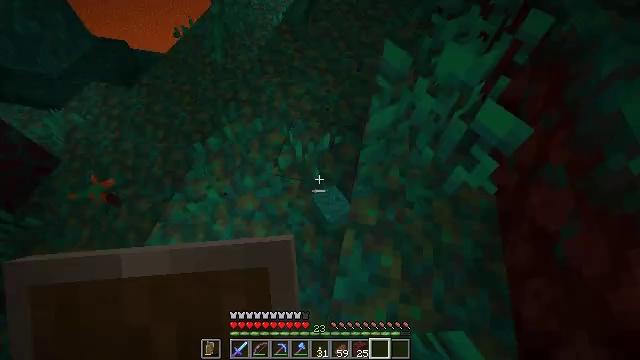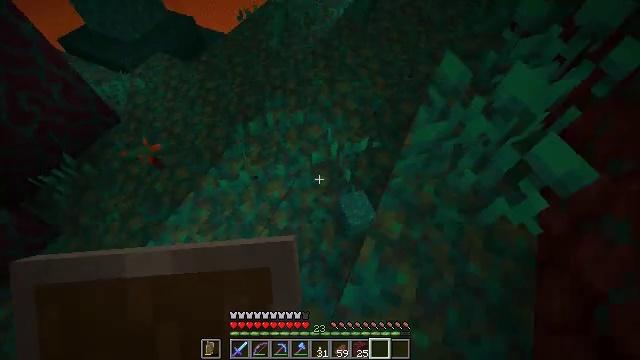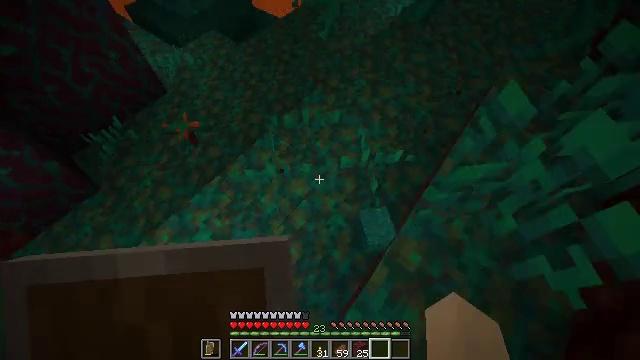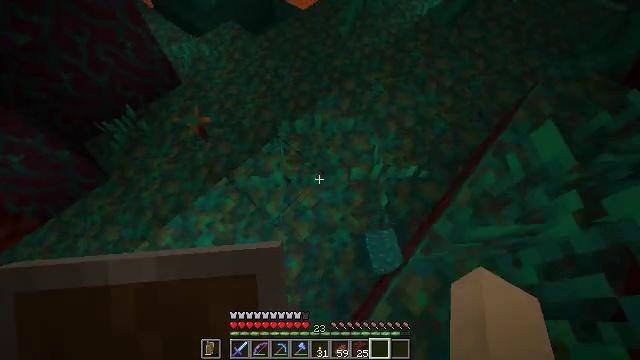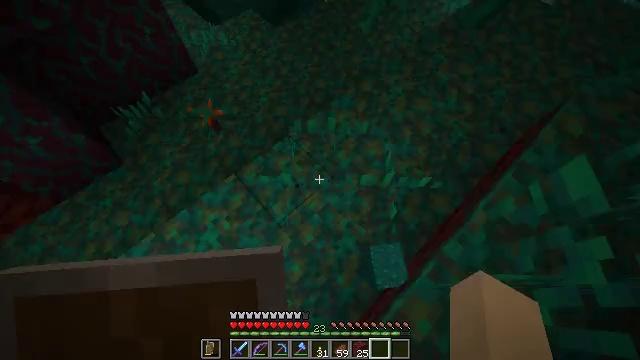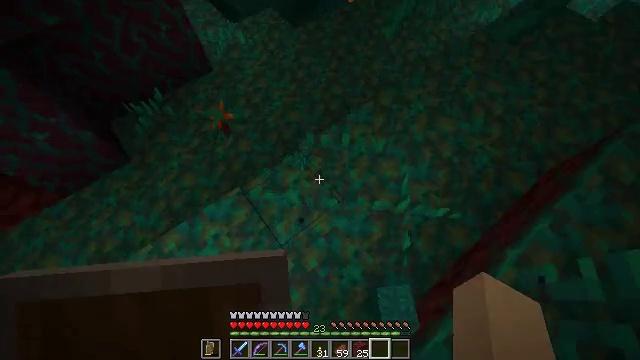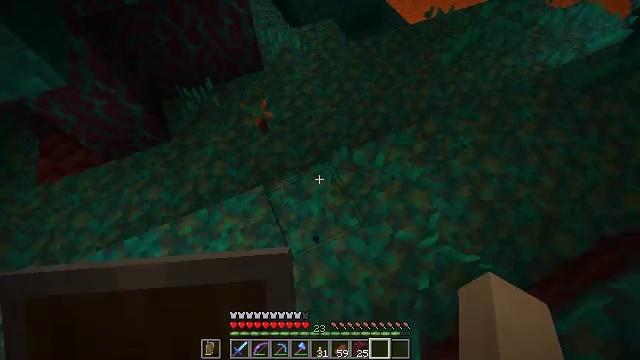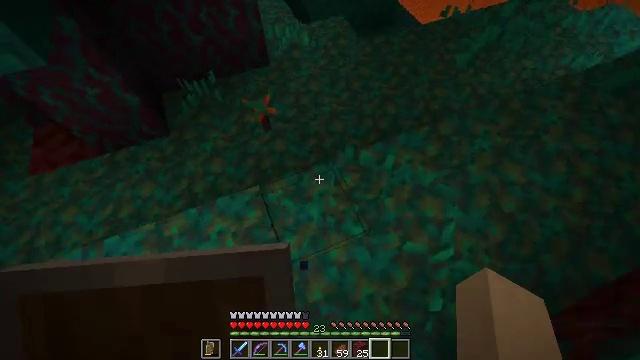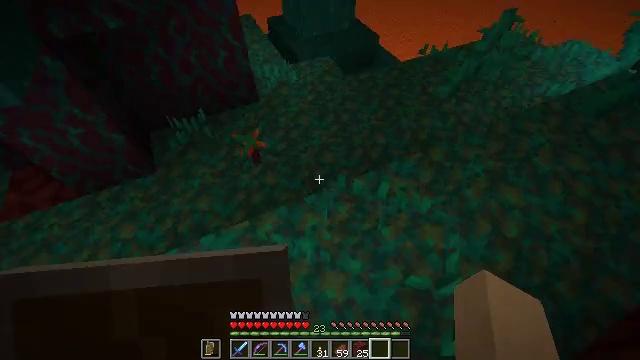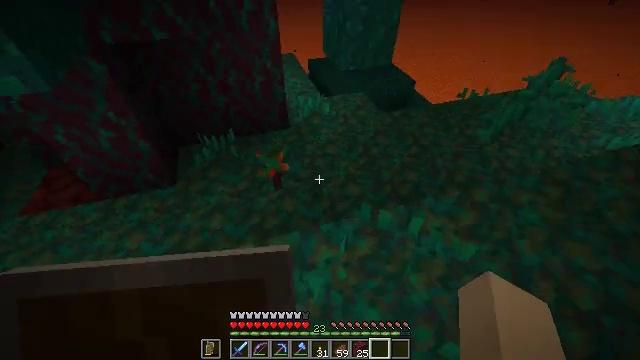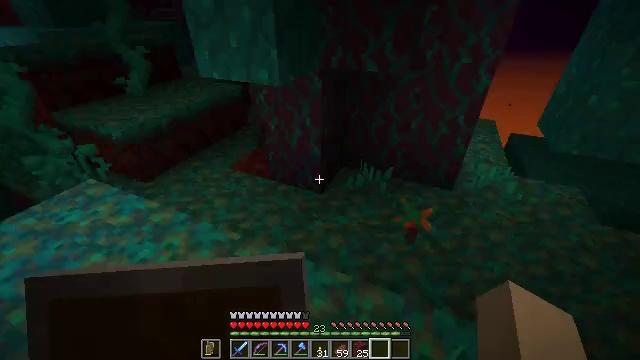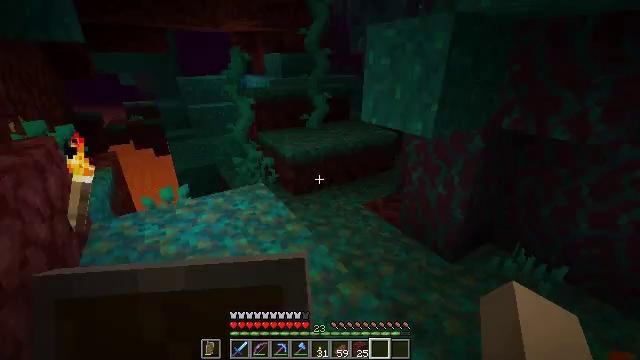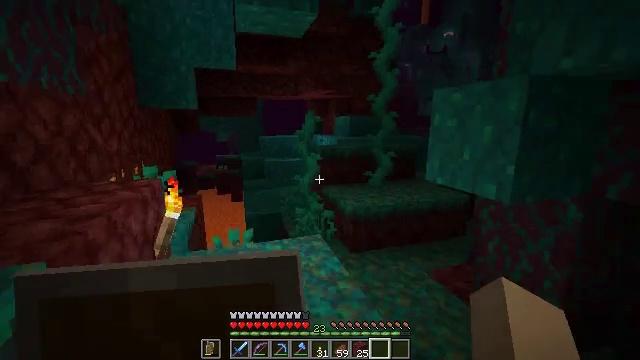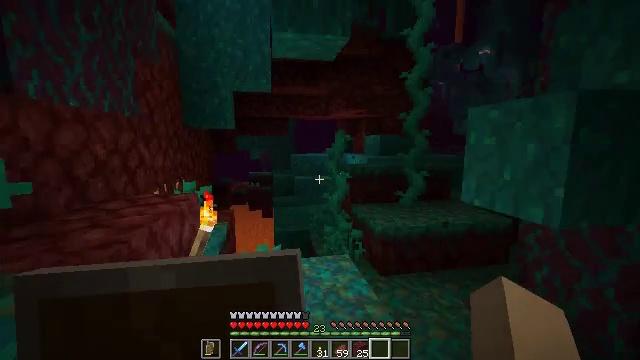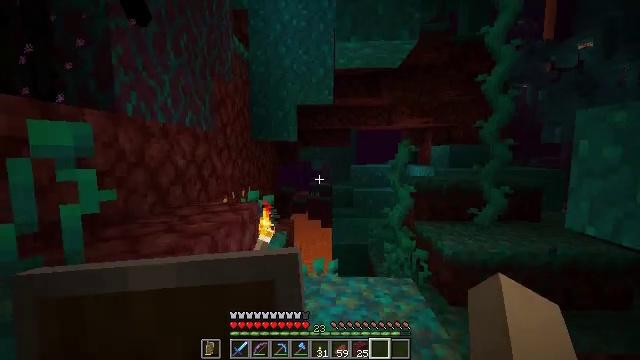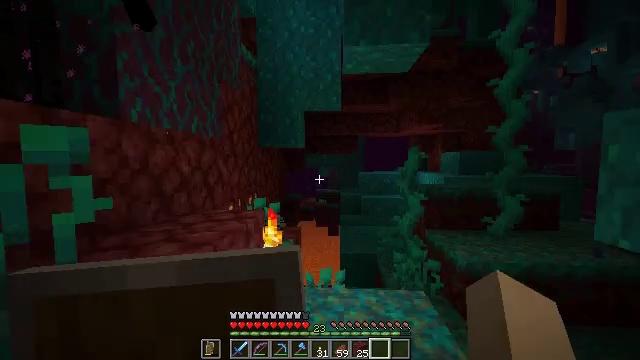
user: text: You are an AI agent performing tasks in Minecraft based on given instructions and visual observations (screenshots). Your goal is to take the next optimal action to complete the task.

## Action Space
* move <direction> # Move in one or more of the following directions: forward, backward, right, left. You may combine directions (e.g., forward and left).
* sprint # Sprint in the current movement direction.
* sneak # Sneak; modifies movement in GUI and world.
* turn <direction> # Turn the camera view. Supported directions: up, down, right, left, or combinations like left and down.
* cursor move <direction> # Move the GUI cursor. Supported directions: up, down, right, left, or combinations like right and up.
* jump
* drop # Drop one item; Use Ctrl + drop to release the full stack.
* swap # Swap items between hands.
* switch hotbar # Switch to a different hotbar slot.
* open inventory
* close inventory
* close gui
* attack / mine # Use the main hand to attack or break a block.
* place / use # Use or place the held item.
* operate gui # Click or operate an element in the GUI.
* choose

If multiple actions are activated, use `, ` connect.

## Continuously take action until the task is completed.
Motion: motion action
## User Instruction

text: Harvest the warped wart block in the Nether.
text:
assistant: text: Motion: move forward, turn left
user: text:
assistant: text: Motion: move forward, turn left and down
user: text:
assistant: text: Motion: move forward, turn left and down
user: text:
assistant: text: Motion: move forward, turn left and down
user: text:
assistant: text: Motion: move forward, turn left
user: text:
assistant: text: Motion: turn left and up
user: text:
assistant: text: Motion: turn left
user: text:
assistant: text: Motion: turn right and up
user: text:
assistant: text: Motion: turn left and up
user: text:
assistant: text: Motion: turn left and up
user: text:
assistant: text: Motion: turn left and up
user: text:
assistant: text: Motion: turn left and up
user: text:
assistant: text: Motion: move forward, turn left and up
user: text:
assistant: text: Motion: move forward, turn left and up
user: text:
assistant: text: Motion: move forward, turn left and up
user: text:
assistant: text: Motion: move forward
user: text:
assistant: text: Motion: move forward
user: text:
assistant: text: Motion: move forward, turn left and down
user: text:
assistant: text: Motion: no_op
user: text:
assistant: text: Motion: no_op
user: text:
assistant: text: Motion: no_op
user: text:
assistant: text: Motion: turn right and up
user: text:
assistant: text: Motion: move forward, turn right and up
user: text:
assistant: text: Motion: move forward, turn right and up
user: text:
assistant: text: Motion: move forward, turn up
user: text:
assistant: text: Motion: move forward, turn up, attack / mine
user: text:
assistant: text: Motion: move forward, turn left and up, attack / mine
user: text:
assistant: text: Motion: turn left and up, attack / mine
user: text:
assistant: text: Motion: turn left and up, attack / mine
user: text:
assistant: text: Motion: turn left, attack / mine